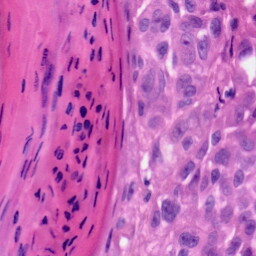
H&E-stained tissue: Skin